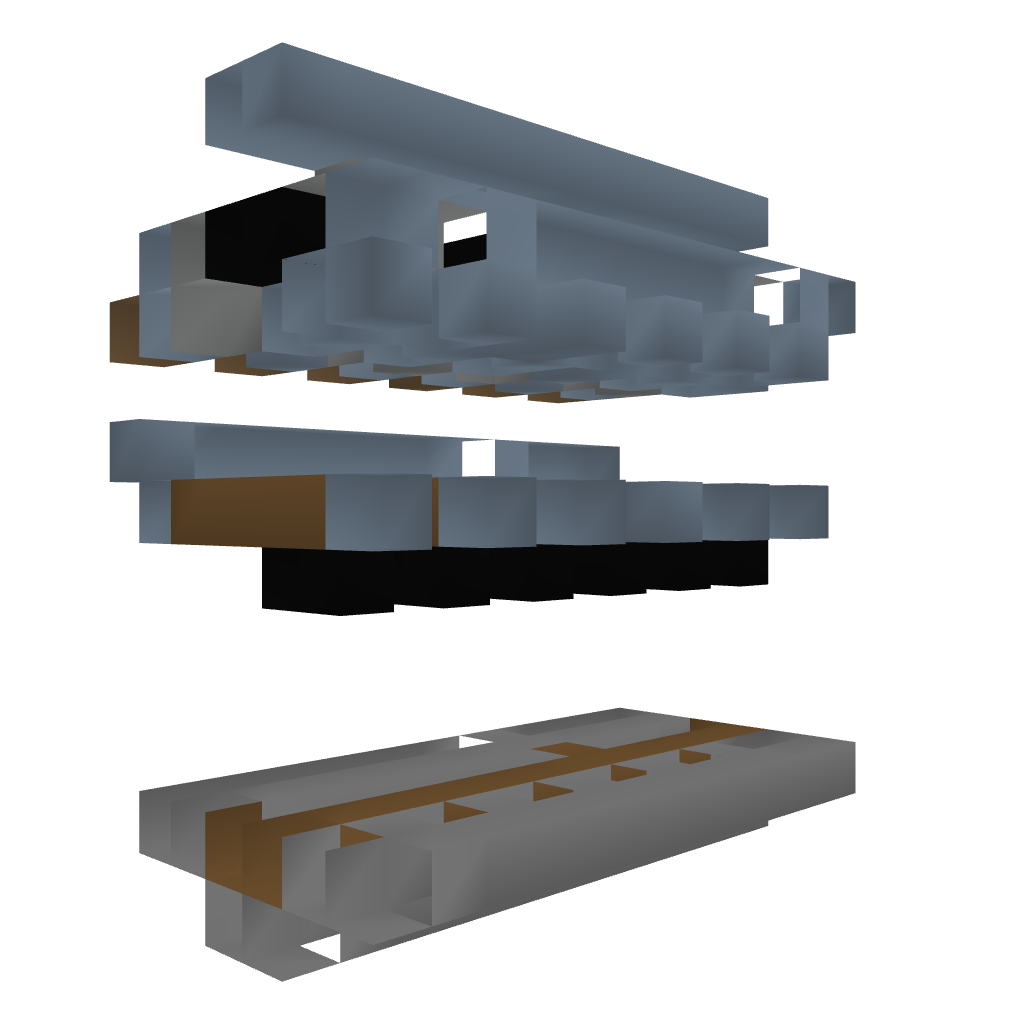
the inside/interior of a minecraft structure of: Castle Module - Wall